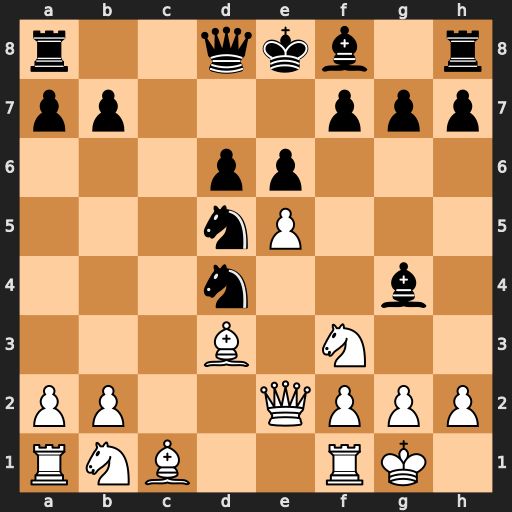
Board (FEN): r2qkb1r/pp3ppp/3pp3/3nP3/3n2b1/3B1N2/PP2QPPP/RNB2RK1
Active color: w
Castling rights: kq
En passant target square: -
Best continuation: Qe4 Bxf3 Qxd4